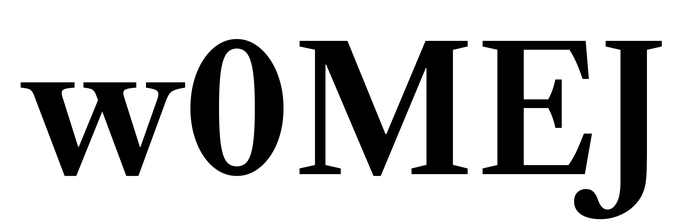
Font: LibreCaslonText_SemiBold